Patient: sex M, age 76
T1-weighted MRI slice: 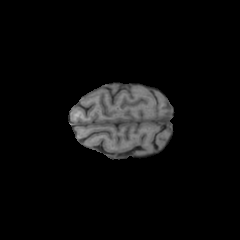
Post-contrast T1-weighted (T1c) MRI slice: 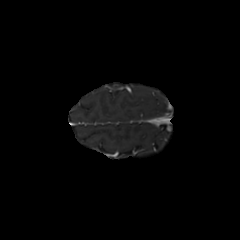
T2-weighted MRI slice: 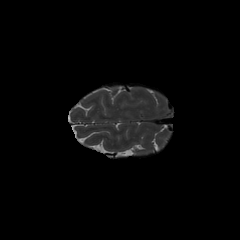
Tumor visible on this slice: no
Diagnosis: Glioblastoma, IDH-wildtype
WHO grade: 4